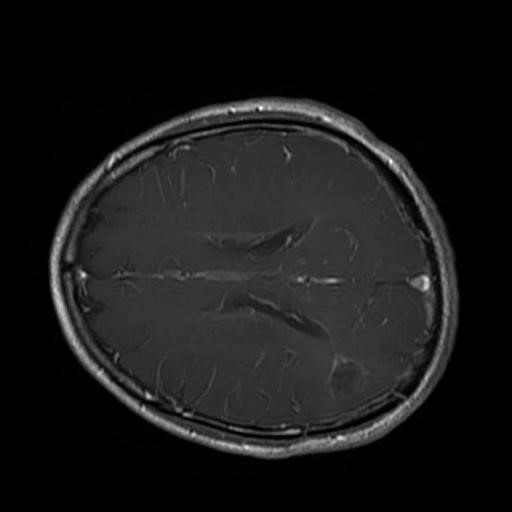
Label: brain_glioma